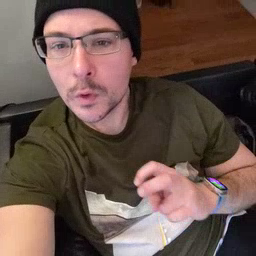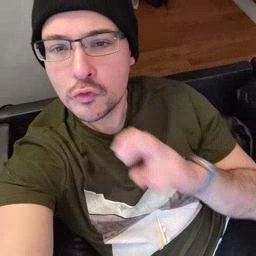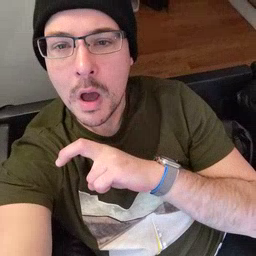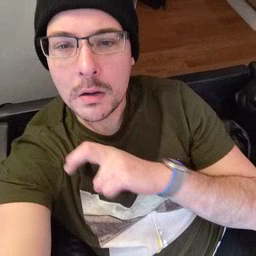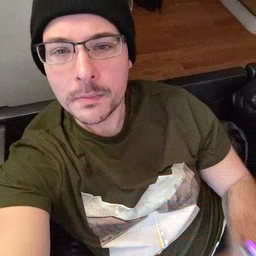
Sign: ride